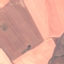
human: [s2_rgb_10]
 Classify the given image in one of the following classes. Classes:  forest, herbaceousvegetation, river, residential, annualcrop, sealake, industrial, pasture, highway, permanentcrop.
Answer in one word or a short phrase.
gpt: AnnualCrop